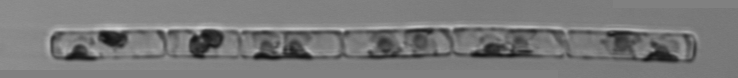
Label: Guinardia_delicatula_TAG_internal_parasite